Question: I want to create a general abstract 'TimePeriod' class. Example subclasses of it would be be 'Day', 'Hour' and 'Minute'.
I also want to create a general 'TimeData' class that associates a 'TimePeriod' object with some data, such as two 'double's for the lowest and highest temperature during that time period.
Creating an abstract 'Data' class for this purpose may not be a bad idea. So a 'TimeData' would associate a 'TimePeriod' with a 'Data'.
Here is an example how the hierarchy could look like w.r.t. time:

In addition to the "vertical" parent-child relationship (when I'm working with a certain hour, I want to know which day that hour is in), I also want "horizontal" relationships that allow me to easily loop through the daily data, hourly data, minute data, etc.
Can you give me ideas on how to model this as classes in C++? Do I need to use pointers (in which case I'd prefer smart pointers) or can I use the easier 'vector', 'list', etc. STL classes?
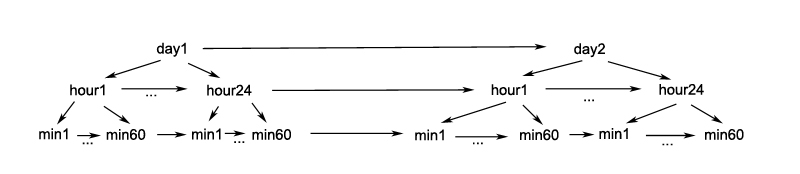
Answer: You can change struct to class. I really dont get why you want to define TimePeriod as abstract. Also i would suggest making a linked list of type TimePeriod. Each item in the list would point to the next timeperiod item through the 'next' pointer.
'''
struct TimeData
{
int minTemp;
int maxTemp;
public int setData(int minTemp,int maxTemp)
{
}
}
struct TimePeriod
{
Day d;//this is kinda redundant as it only contains one day
TimeData td;
TimePeriod *next;//to point to next TimePeriod object in the list
};
struct day
{
int d;
Hour h[24];
TimeData td;
int setTimeData()
{
//cycle through hour timedata and calculate avg or whatever you want
}
};
struct Hour
{
int h;
Min m[60];
TimeData td;
int setTimeData()
{
//cycle through min timedata and calculate avg or whatever you want
}
};
struct Min
{
int m;
TimeData td;
int setTimeData(int minTemp,int maxTemp)
{
//set TimeData td
}
};
'''